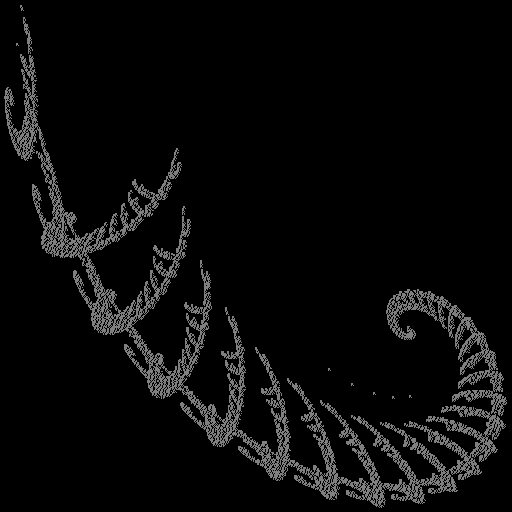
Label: octopuslegs